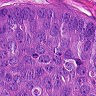
Metastatic tissue present: yes